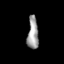
Tissue: skin
Cell type: Epithelial cells
Senescence score: 0.2571
Nuclear area (px): 351
Mean DAPI intensity: 155.709